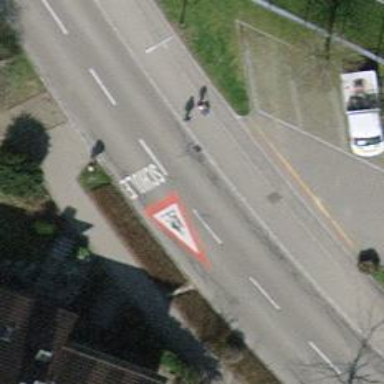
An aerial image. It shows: Chicane for traffic calming.